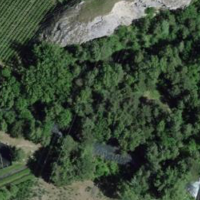
EUNIS habitat code: 24
Species observed at this site:
Pyrrhosoma nymphula
Euplagia quadripunctaria